Interaction volume radius: 5 \u00c5
Interaction volume height: 20 \u00c5
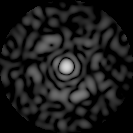
Disorder parameter: 0.8556